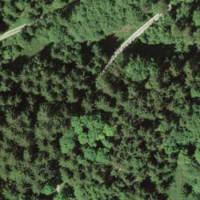
EUNIS habitat code: 43
Species observed at this site:
Lamium galeobdolon
Oxalis acetosella